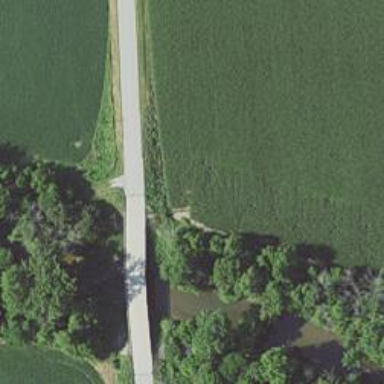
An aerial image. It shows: Unclassified road with bridge.